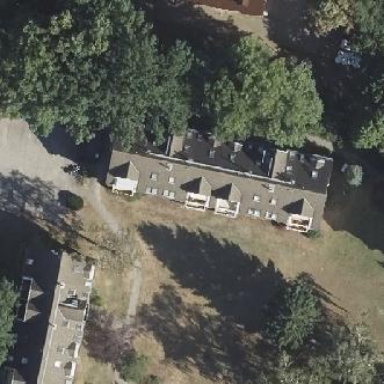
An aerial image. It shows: Image showing building with apartments.